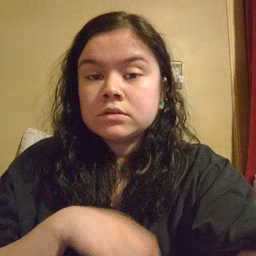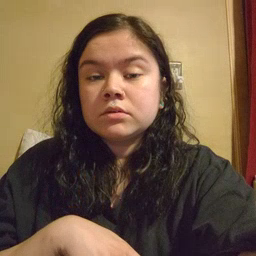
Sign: nuts